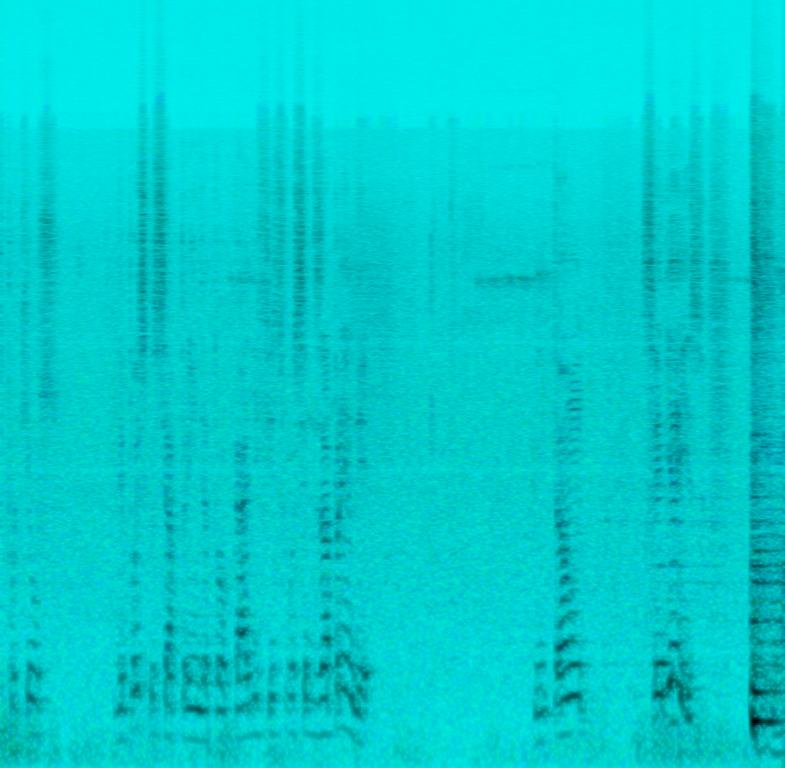
This is a live recording of a didgeridoo being played. The musician  takes a deep breath intermittently while playing the deep, bellowing tone of the instrument.